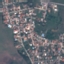
Land use / land cover: Residential